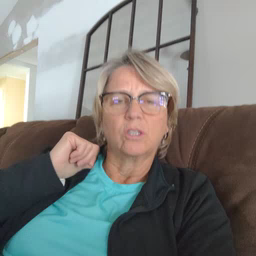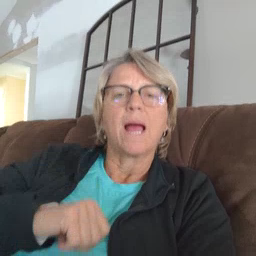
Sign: jacket